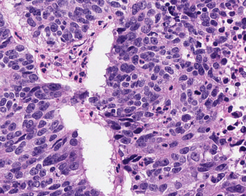
Tumor epithelial tissue: yes
Tumor-associated stroma tissue: yes
Normal tissue: no